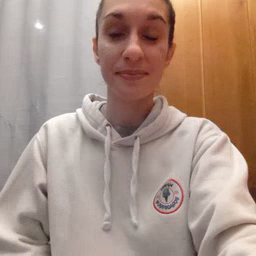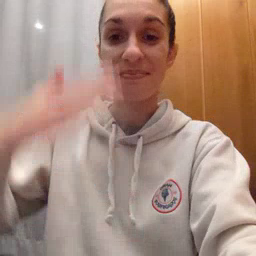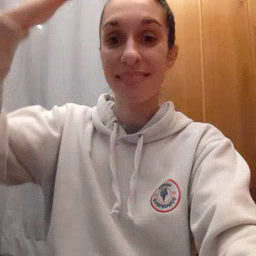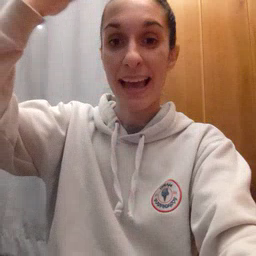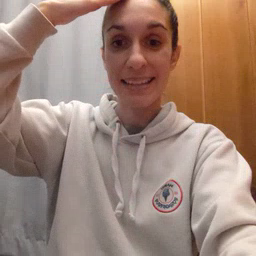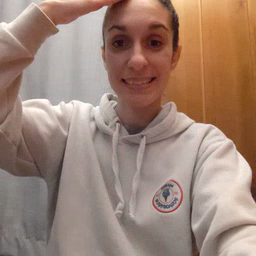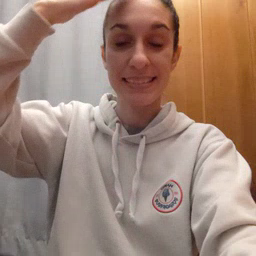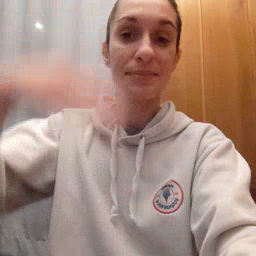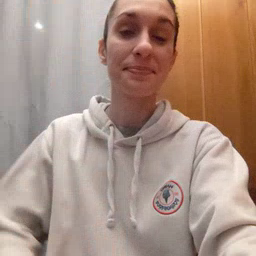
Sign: hat